Question: Does anyone know why of the bars are not lining up in this jqplot bar graph? You can find this at <URL>

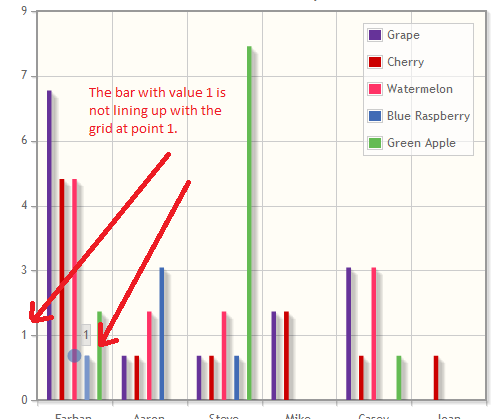
Answer: I figured it out, my y-axis format string was masking the fact that the grid lines weren't on integer values.
'''
yaxis: { min: 0, tickOptions: { formatString: "%d" } }
'''
<URL> talks about what I was trying to achieve and the issue that I had unintentionally caused.